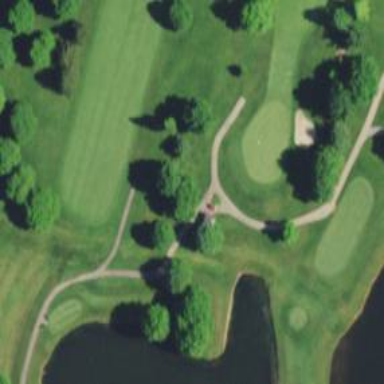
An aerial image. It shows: Path for both road and golf.